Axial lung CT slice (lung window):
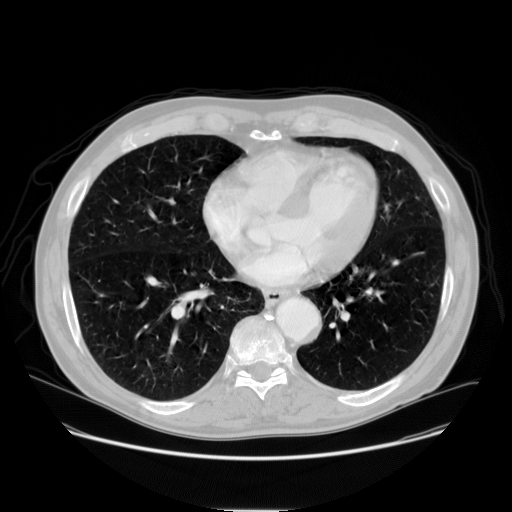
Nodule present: no